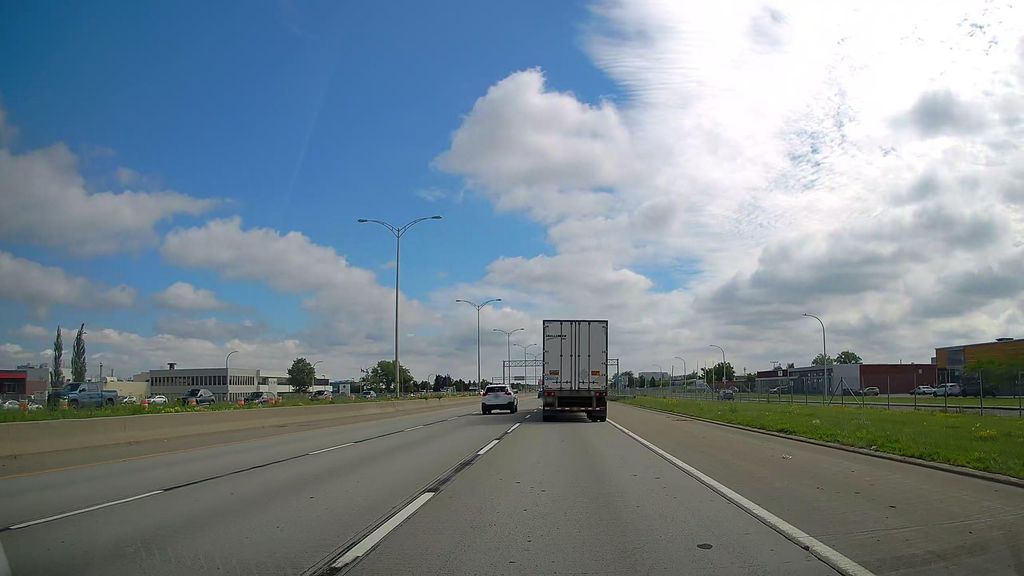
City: montreal